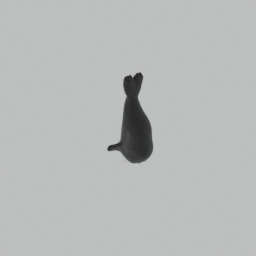
Label: animals